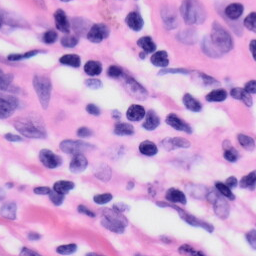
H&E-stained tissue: Skin